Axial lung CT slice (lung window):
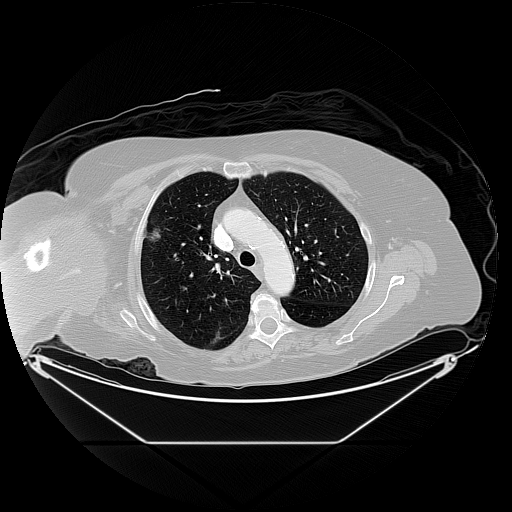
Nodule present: yes
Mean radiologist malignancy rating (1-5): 4.75